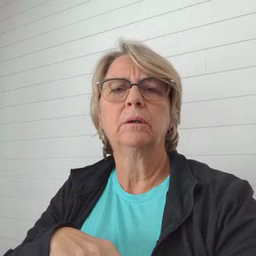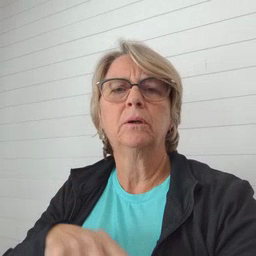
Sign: frog